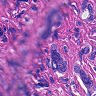
Metastatic tissue present: yes